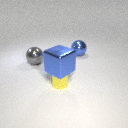
large gray metal sphere to the left of large blue metal sphere